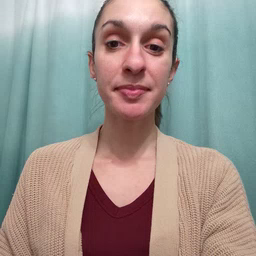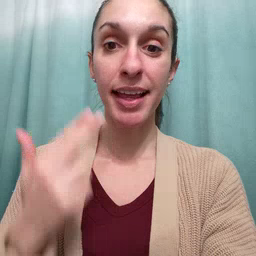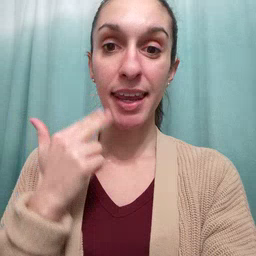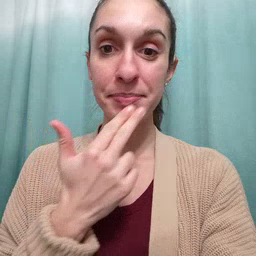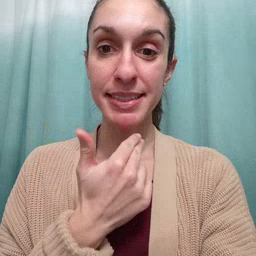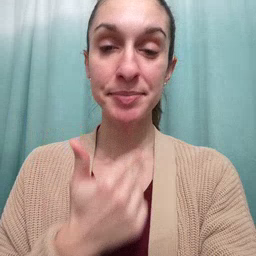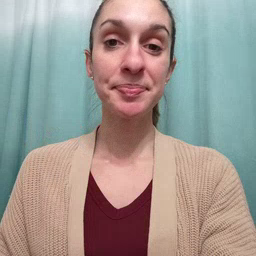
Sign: napkin